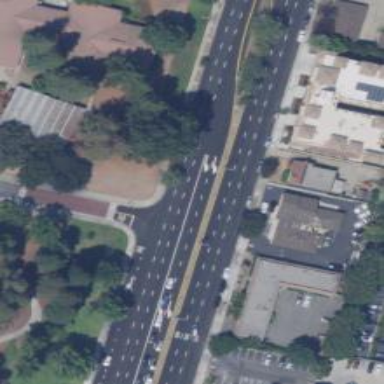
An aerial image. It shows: Primary road with asphalt surface.